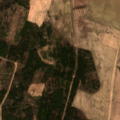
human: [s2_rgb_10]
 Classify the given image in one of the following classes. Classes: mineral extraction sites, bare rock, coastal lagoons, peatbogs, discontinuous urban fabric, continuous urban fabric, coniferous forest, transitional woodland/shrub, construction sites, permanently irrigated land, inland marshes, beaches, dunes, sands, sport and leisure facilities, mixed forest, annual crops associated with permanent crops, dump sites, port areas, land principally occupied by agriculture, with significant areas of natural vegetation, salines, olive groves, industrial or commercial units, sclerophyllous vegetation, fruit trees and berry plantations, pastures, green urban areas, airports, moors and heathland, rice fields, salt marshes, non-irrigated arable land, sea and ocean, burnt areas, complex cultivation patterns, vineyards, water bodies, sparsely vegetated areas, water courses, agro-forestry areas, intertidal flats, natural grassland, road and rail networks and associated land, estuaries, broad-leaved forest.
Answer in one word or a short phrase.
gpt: non-irrigated arable land, pastures, complex cultivation patterns, mixed forest, transitional woodland/shrub